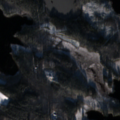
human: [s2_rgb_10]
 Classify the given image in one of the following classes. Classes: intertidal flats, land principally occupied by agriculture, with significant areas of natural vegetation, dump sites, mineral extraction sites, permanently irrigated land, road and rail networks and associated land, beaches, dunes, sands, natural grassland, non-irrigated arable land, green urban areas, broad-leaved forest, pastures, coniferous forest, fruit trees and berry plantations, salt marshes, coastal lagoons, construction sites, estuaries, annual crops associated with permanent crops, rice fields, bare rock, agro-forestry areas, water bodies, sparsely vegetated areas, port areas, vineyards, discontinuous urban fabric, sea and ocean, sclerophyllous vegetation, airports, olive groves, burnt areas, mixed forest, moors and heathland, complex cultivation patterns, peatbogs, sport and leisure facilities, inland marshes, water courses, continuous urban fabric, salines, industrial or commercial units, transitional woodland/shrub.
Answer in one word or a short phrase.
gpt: coniferous forest, mixed forest, water bodies